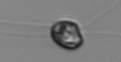
Label: flagellate_morphotype1